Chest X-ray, PA view. Patient: 47 years old, sex M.
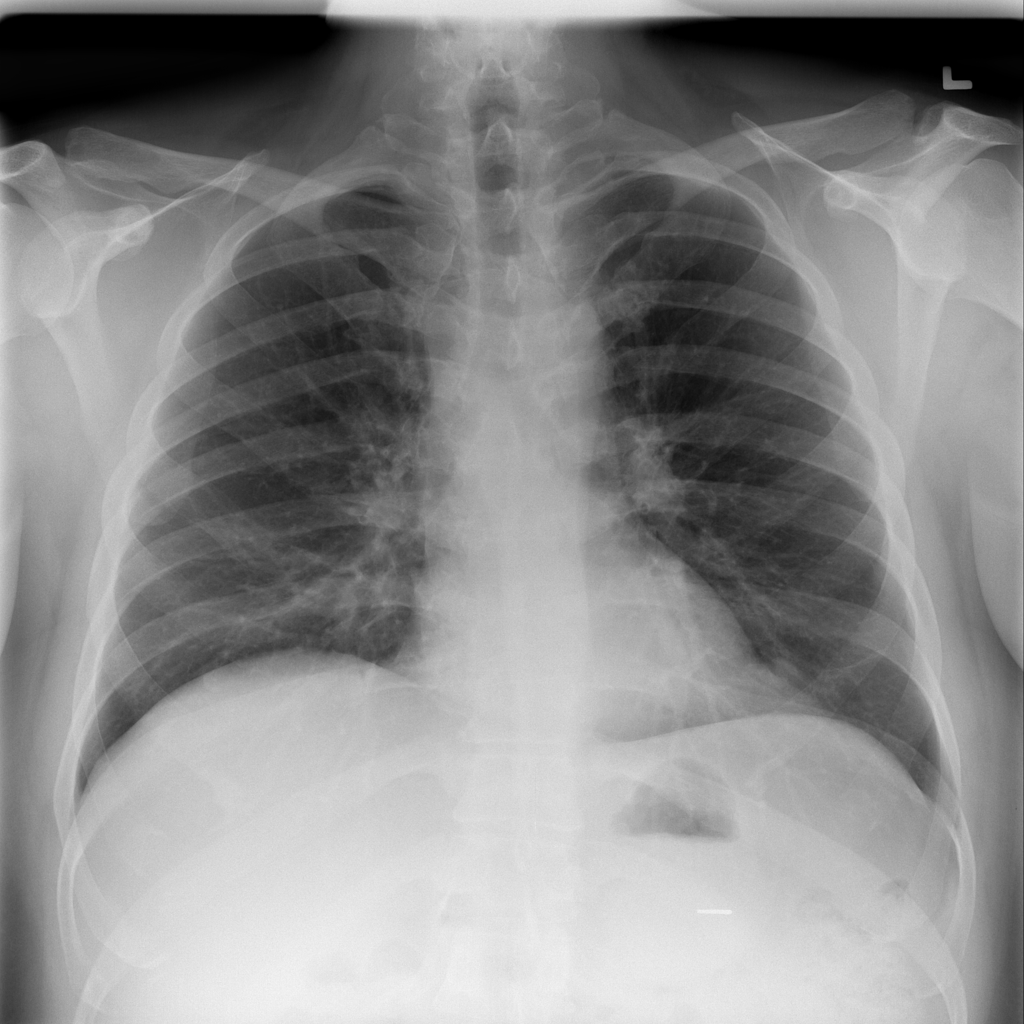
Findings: No Finding